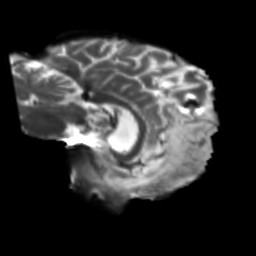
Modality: T2w
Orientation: sagittal
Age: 62
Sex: male
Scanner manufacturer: siemens
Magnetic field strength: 3 T
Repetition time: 5.25 s
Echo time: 0.08 s